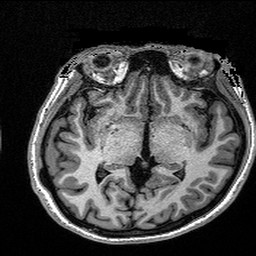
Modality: T1w
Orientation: coronal
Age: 23
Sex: female